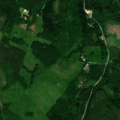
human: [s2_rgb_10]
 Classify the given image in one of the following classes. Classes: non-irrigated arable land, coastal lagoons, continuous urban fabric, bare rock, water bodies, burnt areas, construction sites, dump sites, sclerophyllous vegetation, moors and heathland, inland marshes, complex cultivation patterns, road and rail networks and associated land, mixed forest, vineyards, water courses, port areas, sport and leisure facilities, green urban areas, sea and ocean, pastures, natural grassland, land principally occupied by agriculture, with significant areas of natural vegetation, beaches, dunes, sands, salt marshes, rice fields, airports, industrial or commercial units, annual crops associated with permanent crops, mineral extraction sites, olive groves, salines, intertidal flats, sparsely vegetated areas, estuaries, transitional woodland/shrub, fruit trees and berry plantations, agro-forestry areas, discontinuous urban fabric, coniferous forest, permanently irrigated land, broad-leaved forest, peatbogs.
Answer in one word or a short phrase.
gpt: coniferous forest, mixed forest, transitional woodland/shrub